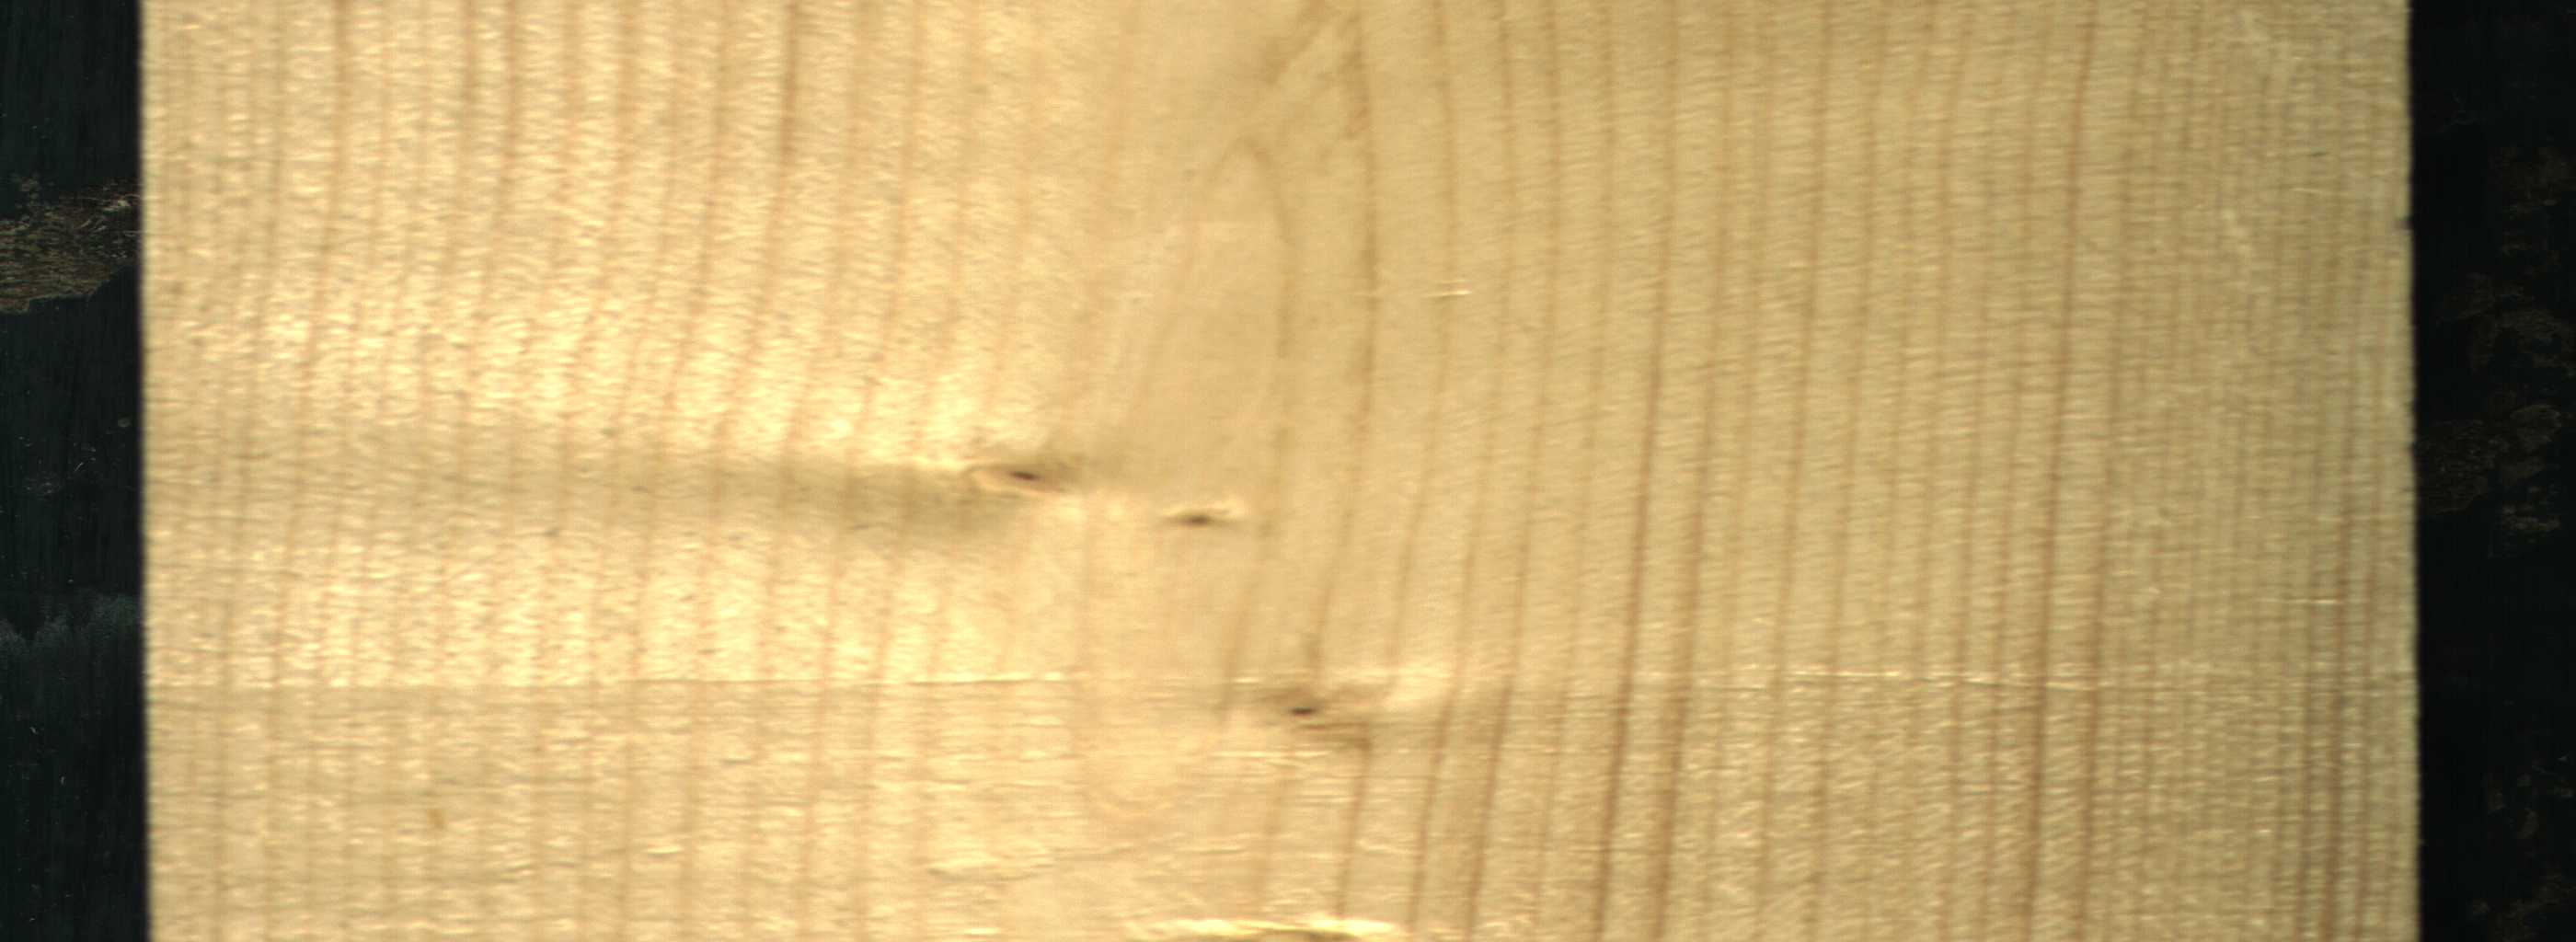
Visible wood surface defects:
Live_Knot
Live_Knot